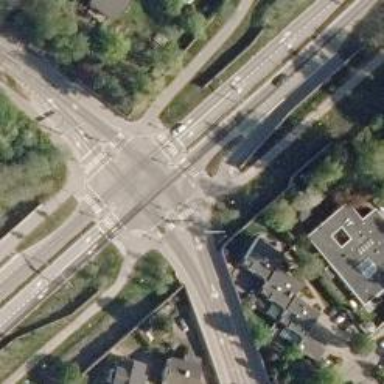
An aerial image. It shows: Secondary road with junction.